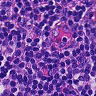
Metastatic tissue present: no